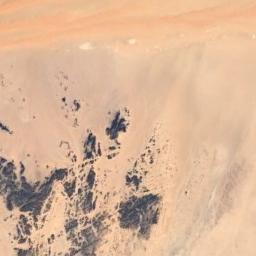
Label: desert